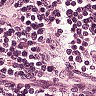
Metastatic tissue present: no